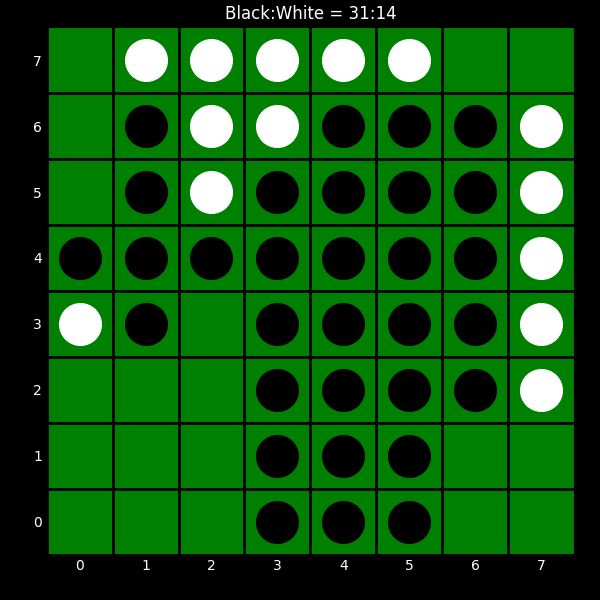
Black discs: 31
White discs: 14